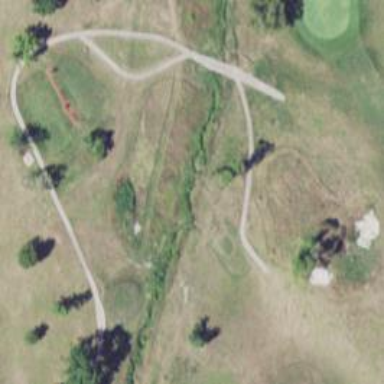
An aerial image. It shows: Path for both road and golf.